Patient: sex F, age 69
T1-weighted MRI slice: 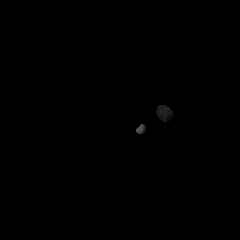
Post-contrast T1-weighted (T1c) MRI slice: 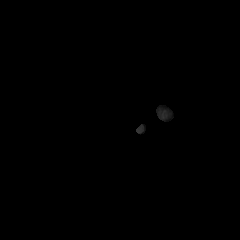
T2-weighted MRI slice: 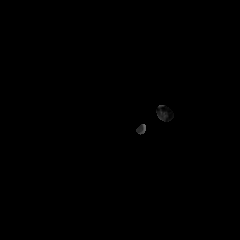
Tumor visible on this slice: no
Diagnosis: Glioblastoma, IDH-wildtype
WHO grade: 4